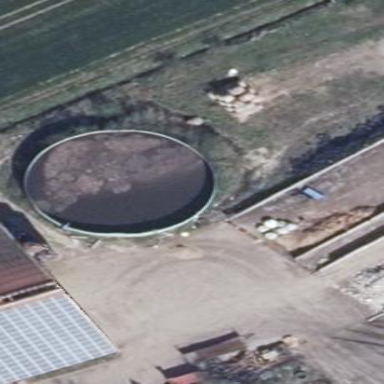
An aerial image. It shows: Storage tank that is man-made.